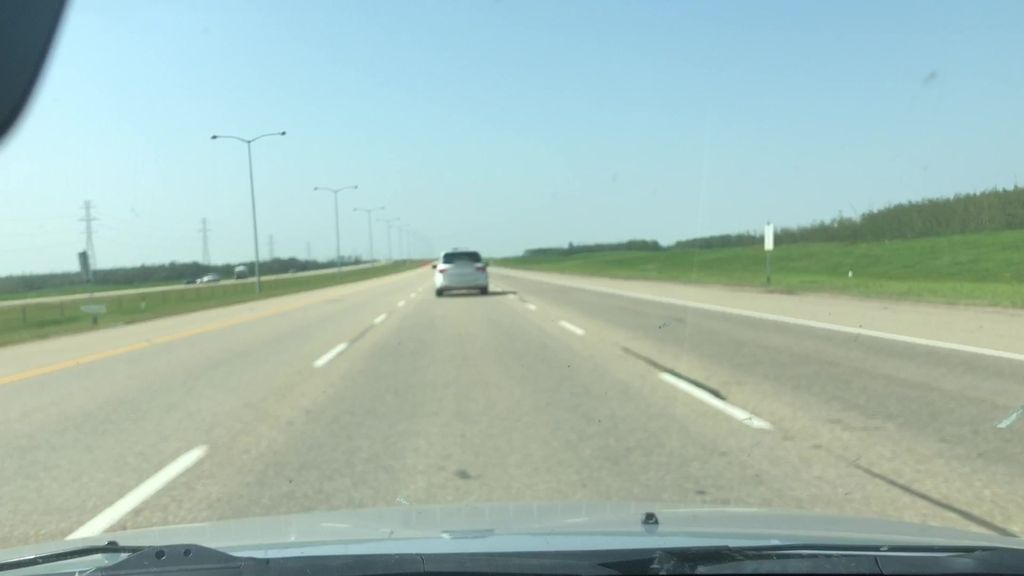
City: edmonton